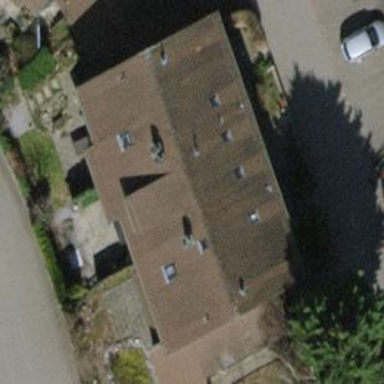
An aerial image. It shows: Building with tiled roof.